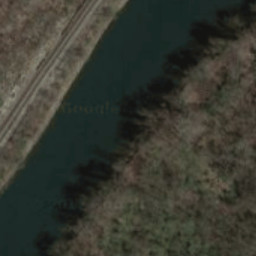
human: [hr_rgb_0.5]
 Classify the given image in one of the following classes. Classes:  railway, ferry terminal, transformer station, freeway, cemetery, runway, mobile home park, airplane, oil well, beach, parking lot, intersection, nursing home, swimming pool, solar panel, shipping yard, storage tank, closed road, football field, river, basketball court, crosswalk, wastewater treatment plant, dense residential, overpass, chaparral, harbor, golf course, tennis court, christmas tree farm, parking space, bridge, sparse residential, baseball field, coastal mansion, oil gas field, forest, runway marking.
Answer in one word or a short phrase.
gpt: river